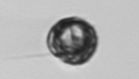
Label: Dinophyceae